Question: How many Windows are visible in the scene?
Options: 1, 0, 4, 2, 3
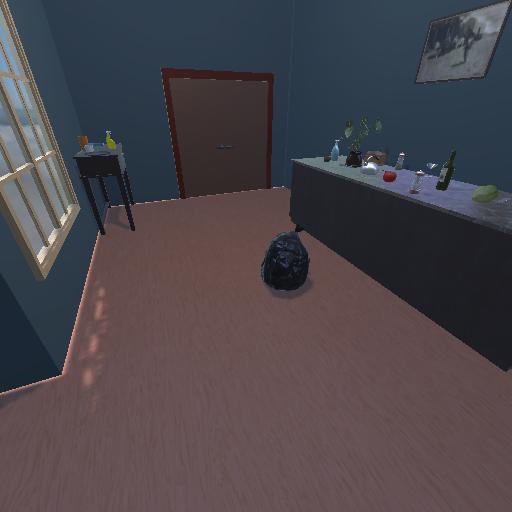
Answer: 1